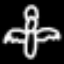
Label: angel